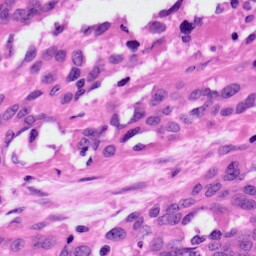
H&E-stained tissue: Ovarian